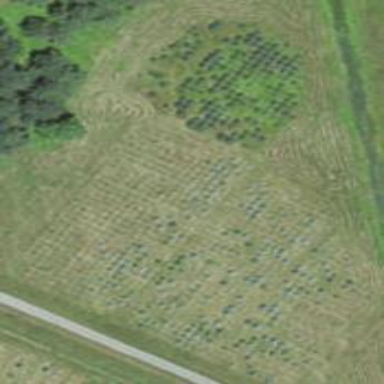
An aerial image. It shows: Plant nursery specializing in growing Christmas trees.